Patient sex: M
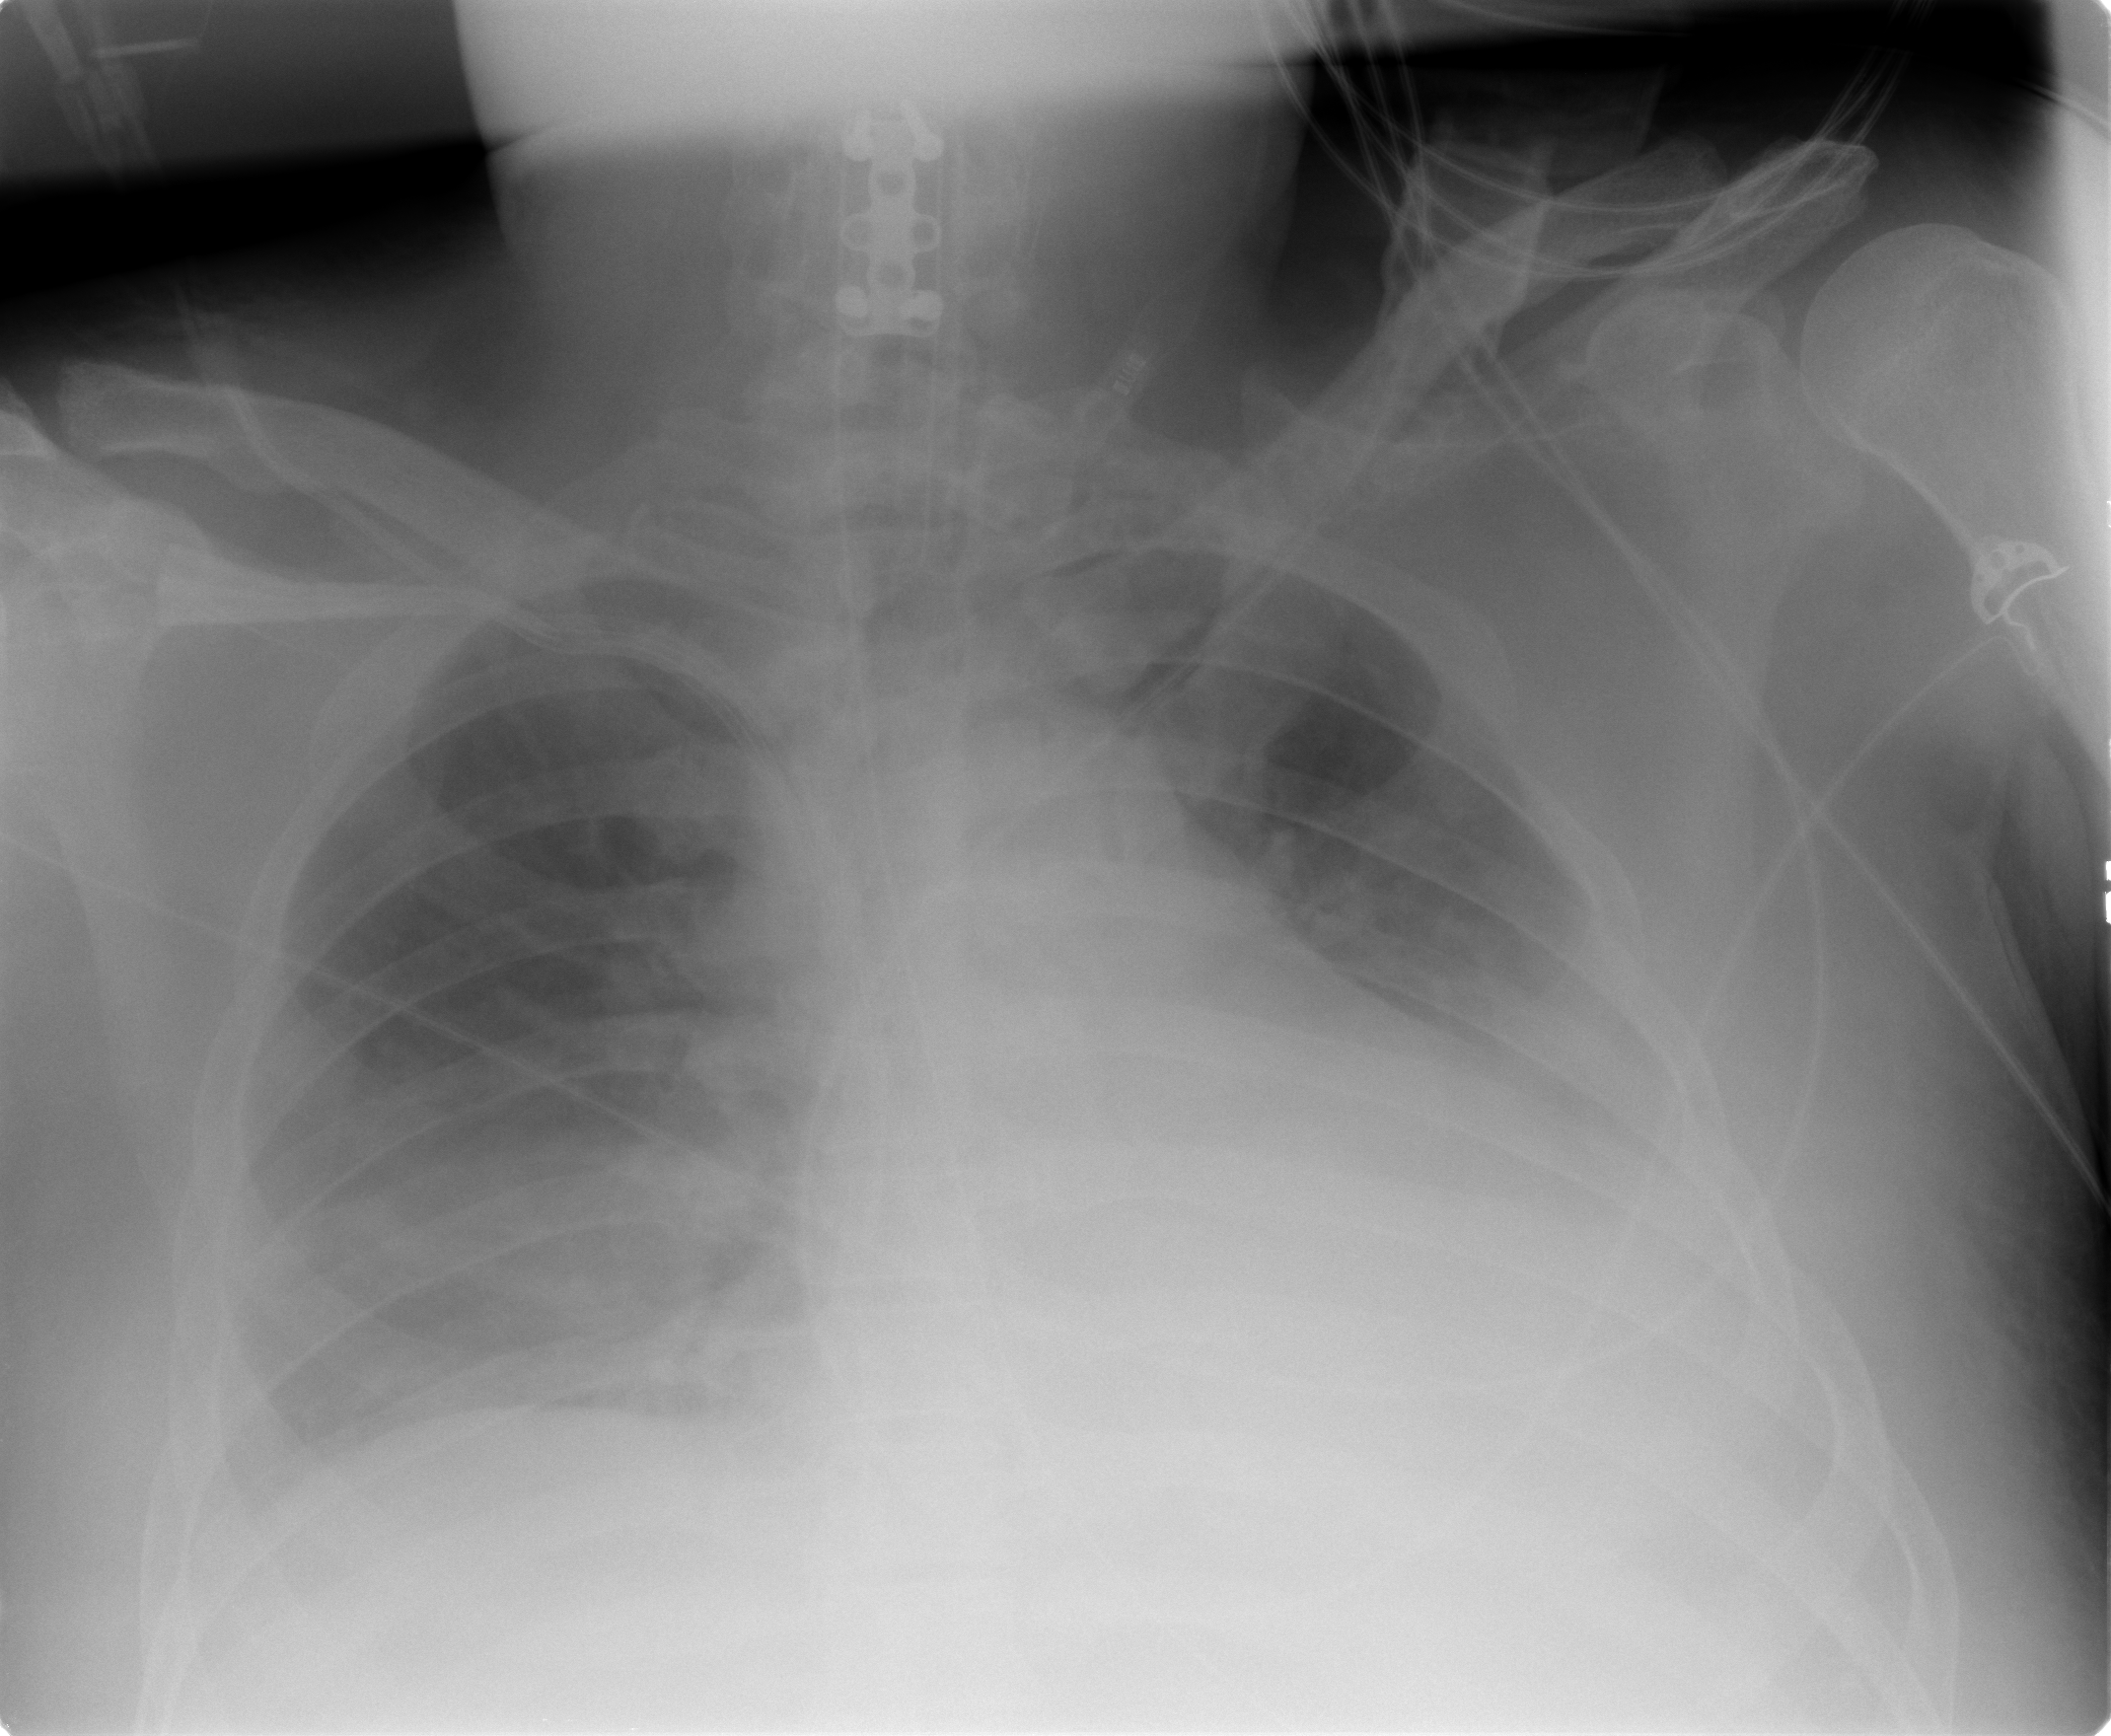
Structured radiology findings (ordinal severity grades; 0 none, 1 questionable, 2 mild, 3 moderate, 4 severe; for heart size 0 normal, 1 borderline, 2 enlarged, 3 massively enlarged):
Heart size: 2
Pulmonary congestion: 2
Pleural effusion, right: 2
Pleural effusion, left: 2
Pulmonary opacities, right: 0
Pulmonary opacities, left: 0
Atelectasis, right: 2
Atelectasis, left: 2